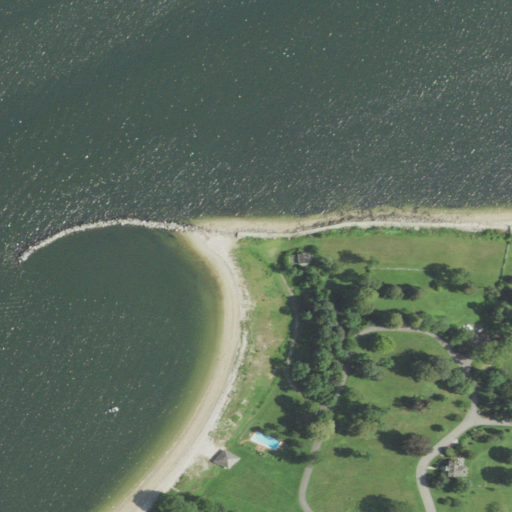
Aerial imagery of cape in New York named Peacock Point containing open water, mixed forest, grassland, pasture, open development, medium intensity development, low intensity development, high intensity development, and barren land